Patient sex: F
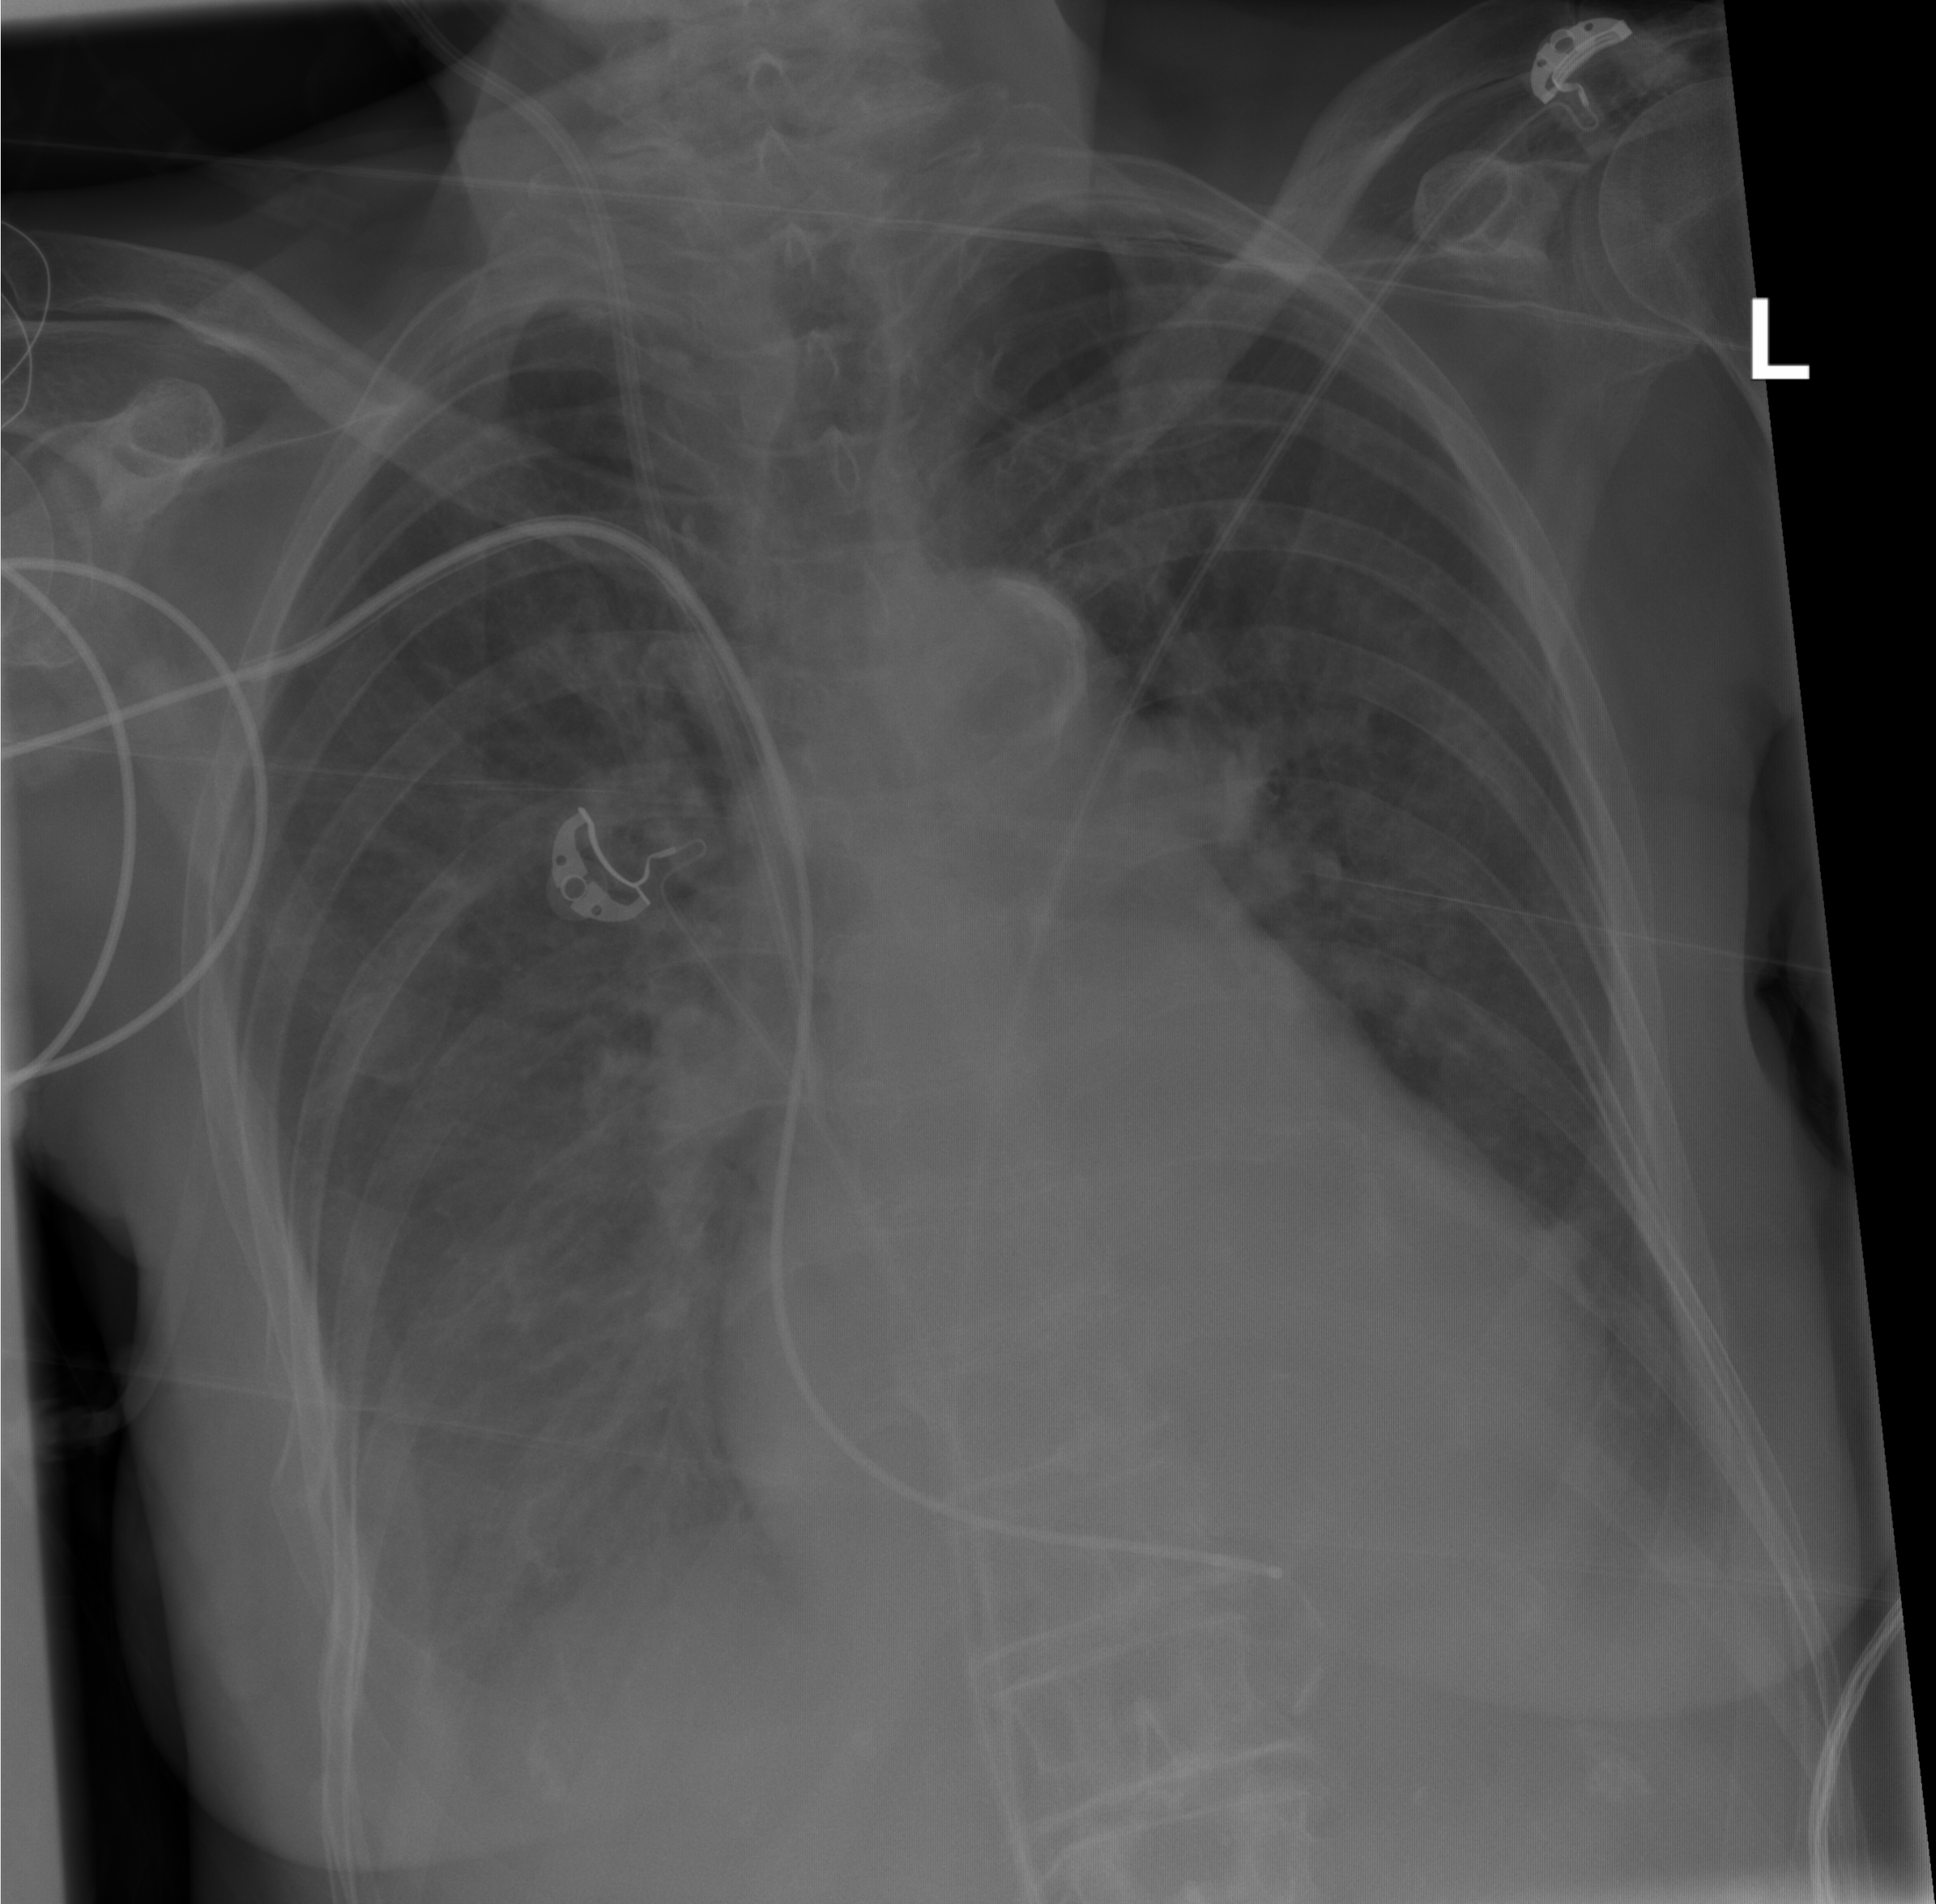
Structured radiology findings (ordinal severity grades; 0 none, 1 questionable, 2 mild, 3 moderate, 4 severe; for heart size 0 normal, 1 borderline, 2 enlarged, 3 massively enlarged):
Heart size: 2
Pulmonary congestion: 0
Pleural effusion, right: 2
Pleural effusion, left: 1
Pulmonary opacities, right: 0
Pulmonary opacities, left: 0
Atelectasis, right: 1
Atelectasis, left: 1